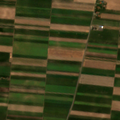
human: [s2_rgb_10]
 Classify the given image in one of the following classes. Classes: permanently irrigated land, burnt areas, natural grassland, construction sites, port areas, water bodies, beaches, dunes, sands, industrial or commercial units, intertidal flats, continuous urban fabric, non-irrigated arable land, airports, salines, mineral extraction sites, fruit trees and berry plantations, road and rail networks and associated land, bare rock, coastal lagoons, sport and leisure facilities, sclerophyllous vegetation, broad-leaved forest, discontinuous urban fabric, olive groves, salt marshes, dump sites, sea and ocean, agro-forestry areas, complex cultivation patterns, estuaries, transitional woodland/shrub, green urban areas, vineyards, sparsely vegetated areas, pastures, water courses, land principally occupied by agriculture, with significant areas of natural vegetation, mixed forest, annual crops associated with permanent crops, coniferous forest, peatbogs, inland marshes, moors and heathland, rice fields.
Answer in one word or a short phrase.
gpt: non-irrigated arable land